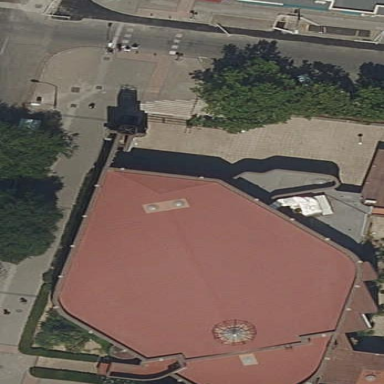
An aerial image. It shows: Church which is place of worship.